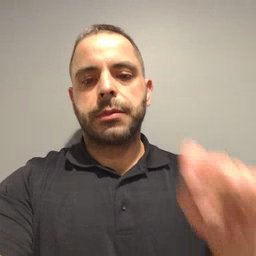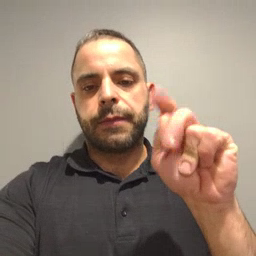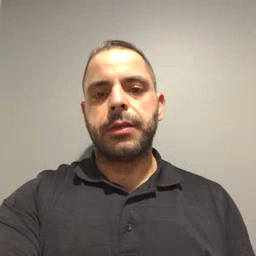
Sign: TV